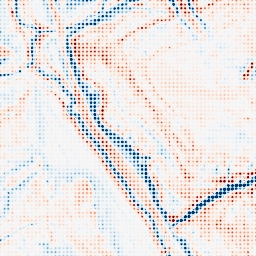
Category: edge_preserving
Decomposition family: bilateral
Decomposition parameters: d: 21
sigma_color: 50
sigma_space: 25
Upsampling method: sinc_hamming
Upsampling parameters: scale: 8
kernel_size: 4
Upsampling scale: 8